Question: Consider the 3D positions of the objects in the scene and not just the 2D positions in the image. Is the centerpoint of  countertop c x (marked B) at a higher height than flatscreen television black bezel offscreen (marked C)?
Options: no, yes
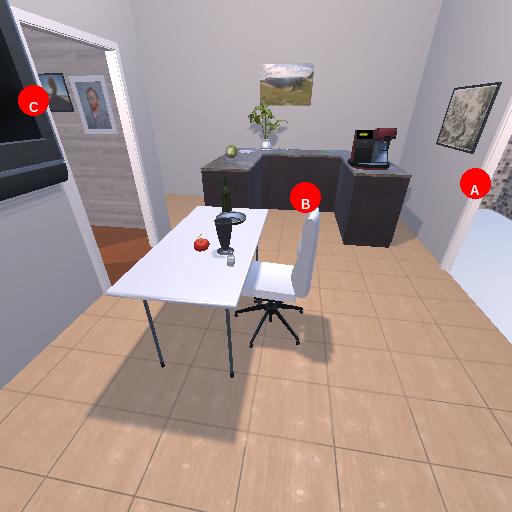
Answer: no